Field crop: maize
Growth stage: 2
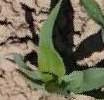
Species: maize